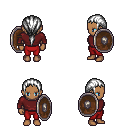
a pixel art fantasy rpg character, female body template, human, dark skin, maroon long-sleeve shirt, red pants, white ponytail hairstyle, shield, four views (front, back, left, right), 2x2 character sprite sheet, small pixel art, hard edges, no anti-aliasing